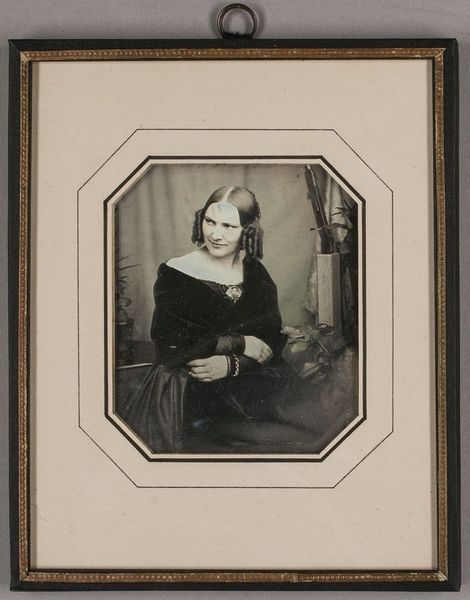
Titel: Anna Henriette Stelzner geb. Reiners (1818&#x2013;1876), als Braut von C. F. Stelzner
Künstler: Carl Ferdinand Stelzner
Standort: Hamburg
Institution: Museum für Kunst und Gewerbe Hamburg
Schlagwörter: frau, gesten, portrait, figur, person, foto, fotografie, photographie, photo, lichtbild, daguerreotypie, historische, bildwerke, angewandte und bildende kunst, hessische systematik, porträt, persönlichkeit, armhaltungen, porträtfotografie, porträtphotographie, hüftbild